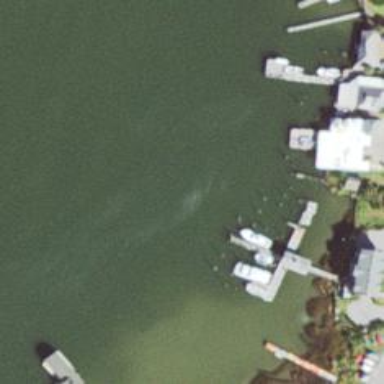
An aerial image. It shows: Man-made pier.